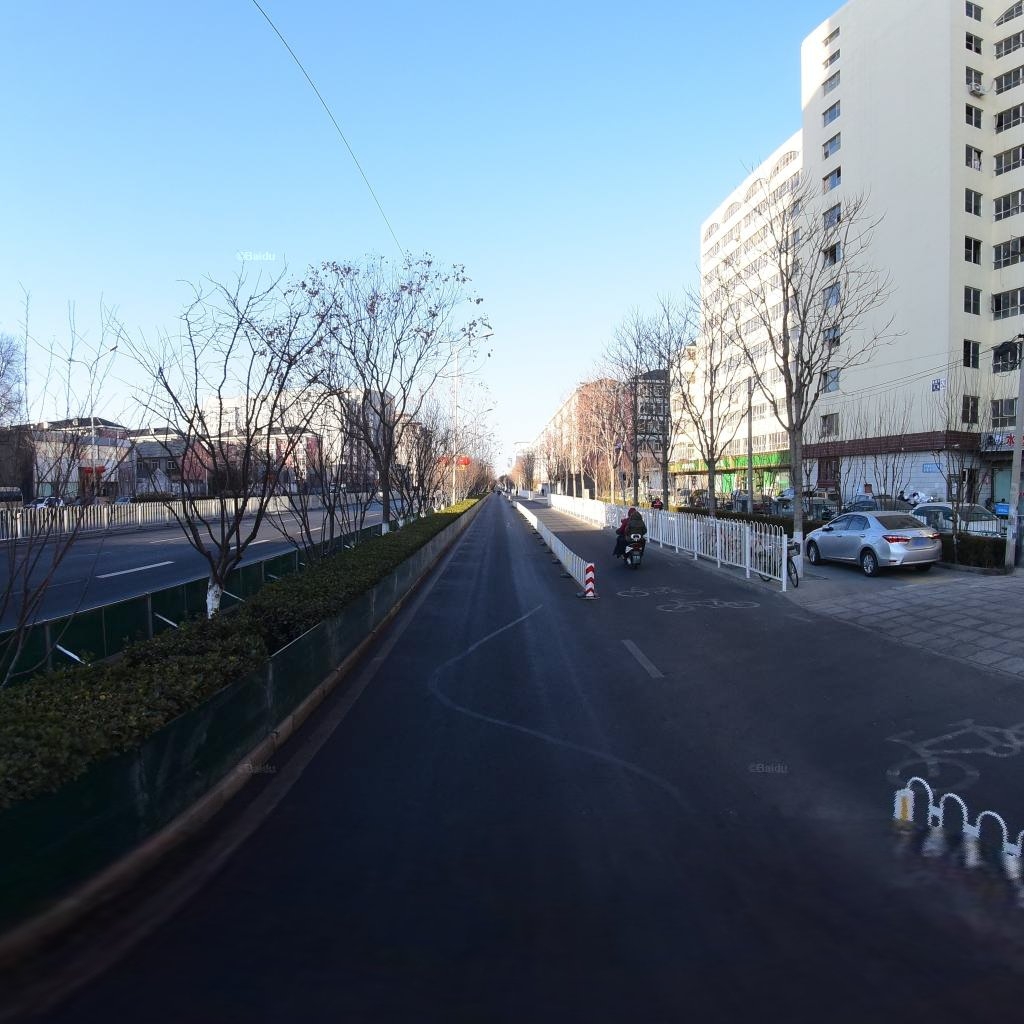
Region: Dongcheng
Road damage annotations: longitudinal patch